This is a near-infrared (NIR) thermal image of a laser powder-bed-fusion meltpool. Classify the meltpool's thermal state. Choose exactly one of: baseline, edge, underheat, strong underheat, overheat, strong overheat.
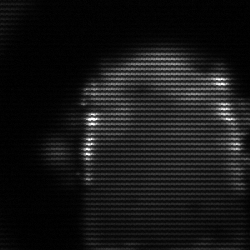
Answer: baseline